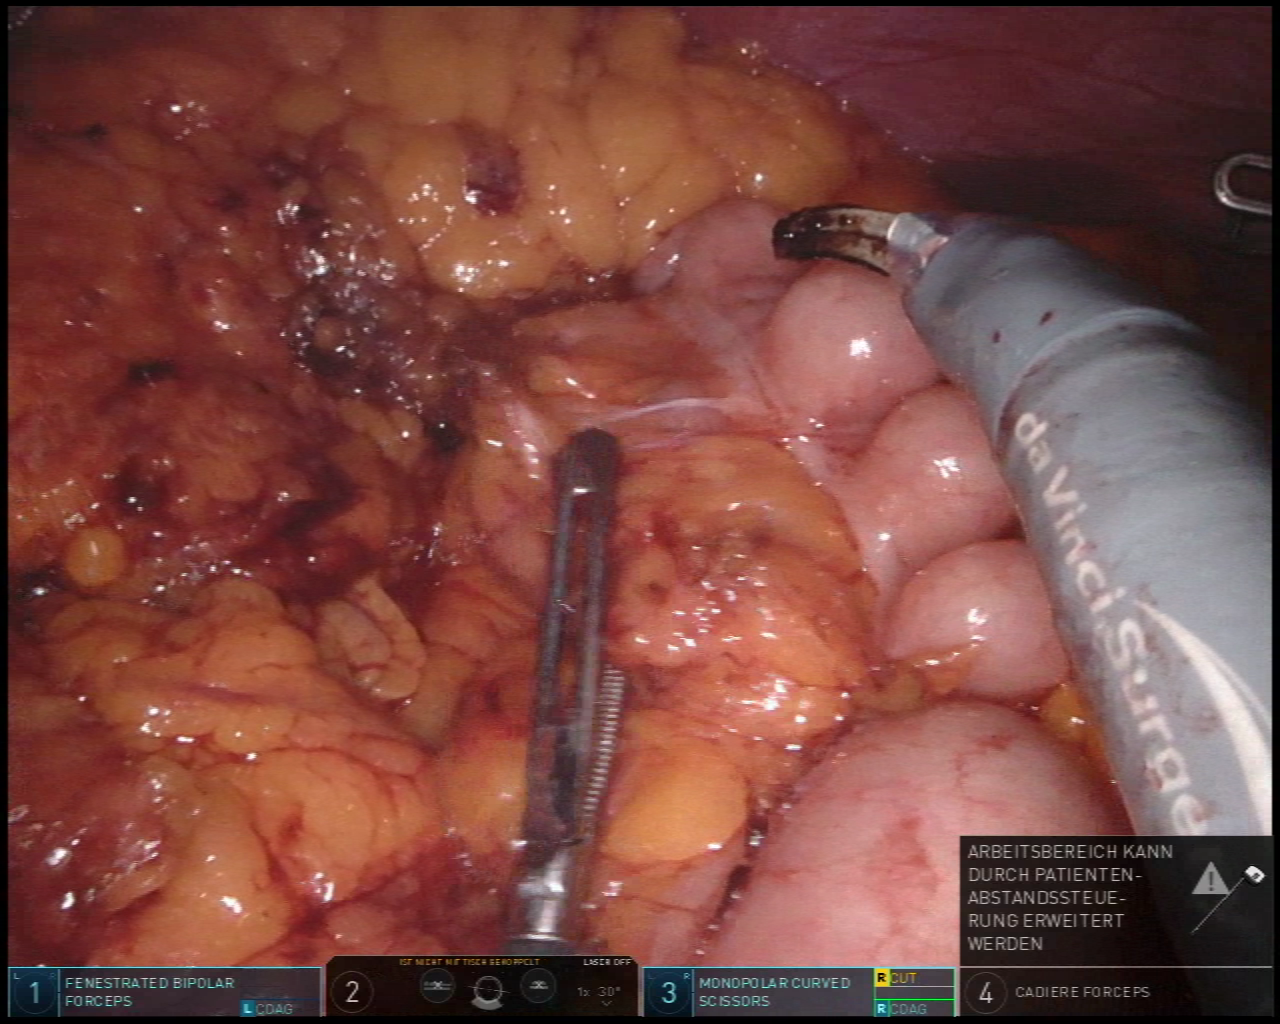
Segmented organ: colon
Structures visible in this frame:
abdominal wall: yes
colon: yes
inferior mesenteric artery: no
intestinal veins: no
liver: no
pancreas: no
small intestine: no
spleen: no
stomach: no
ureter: no
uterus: no
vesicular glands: no